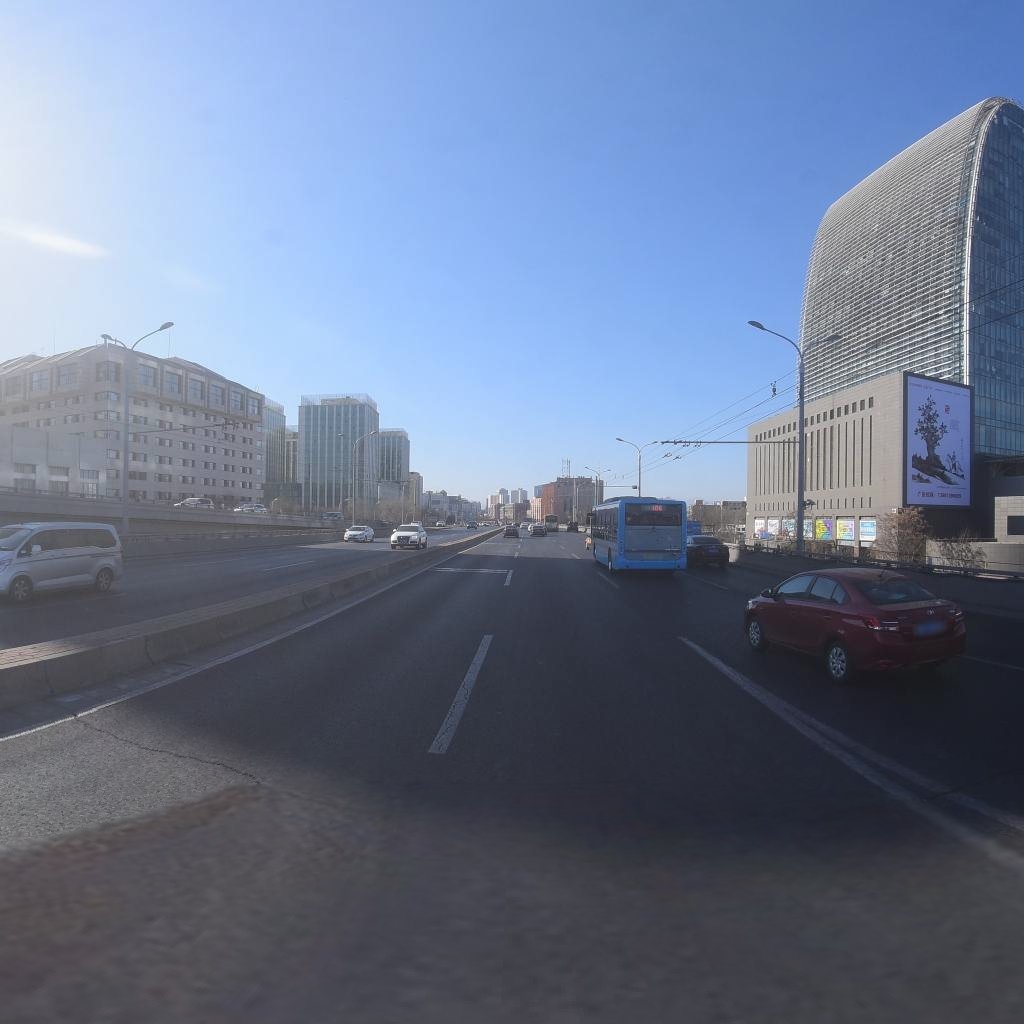
Region: Xicheng
Road damage annotations: transverse crack